Brain MRI, t2w sequence, axial 2D slice.
Patient: age 34, sex M, weight 90 kg, height 1.9 m
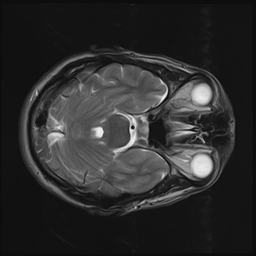